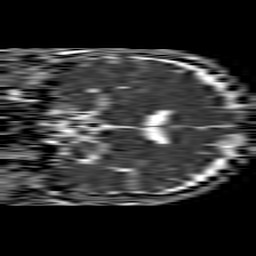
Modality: ADC
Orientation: coronal
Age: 63
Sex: male
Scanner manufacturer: philips
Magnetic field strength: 1.5 T
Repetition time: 4.6 s
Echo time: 0.08631 s